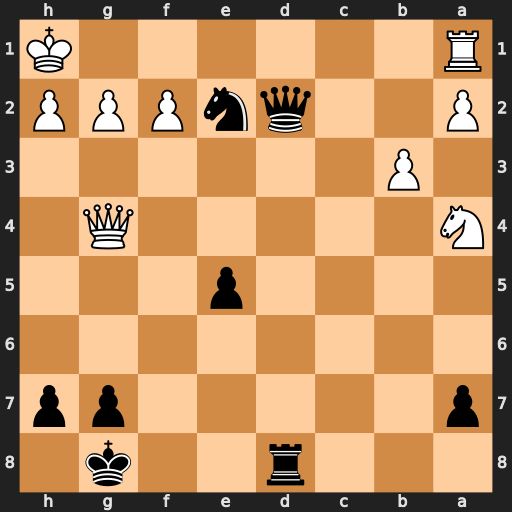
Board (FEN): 3r2k1/p5pp/8/4p3/N5Q1/1P6/P2qnPPP/R6K
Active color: b
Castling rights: -
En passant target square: -
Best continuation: Qd1+ Rxd1 Rxd1#